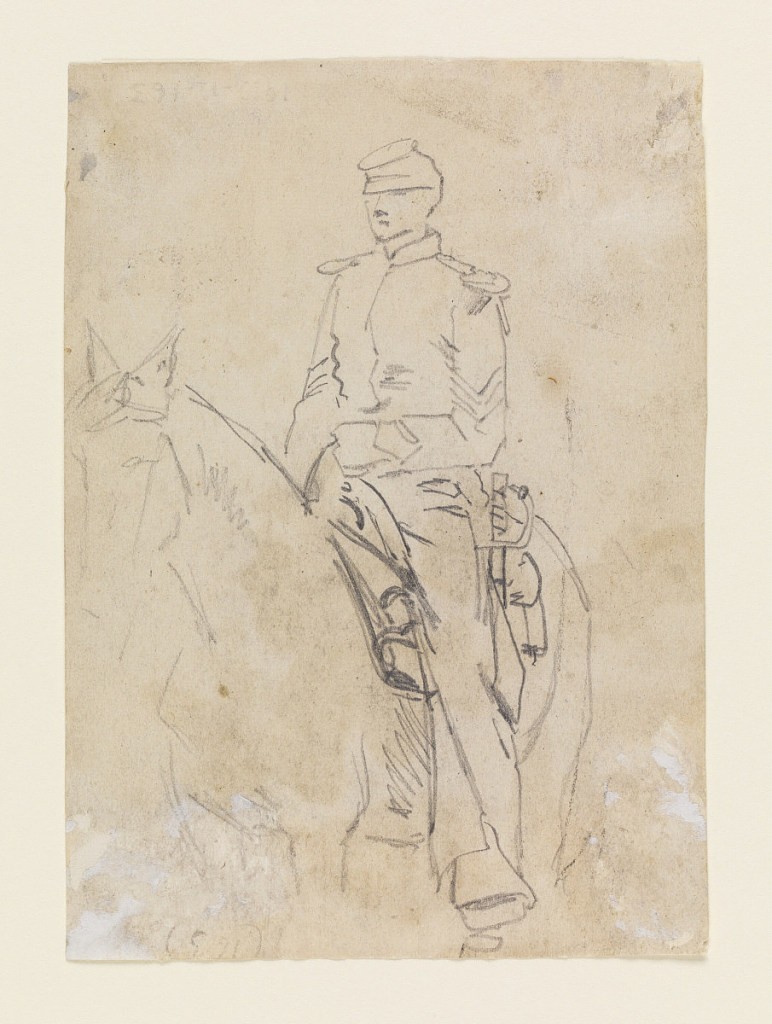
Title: Mounted Cavalry Officer
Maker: Winslow Homer, American, 1836–1910
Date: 1862
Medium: Graphite on cream wove paper
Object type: Drawing
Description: Vertical three-quarters view of a mounted calvaryman, with partial view of his horse.